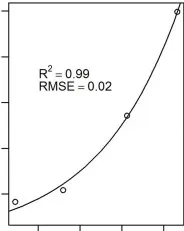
Regression models for reflectance and measured raw intensity for the. FARO S120.
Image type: pathology (immunostaining)